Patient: sex F, age 35
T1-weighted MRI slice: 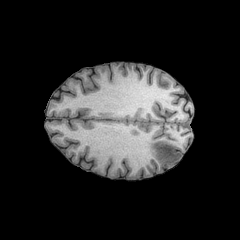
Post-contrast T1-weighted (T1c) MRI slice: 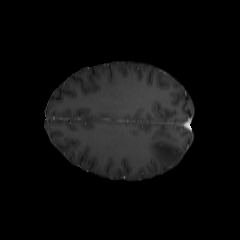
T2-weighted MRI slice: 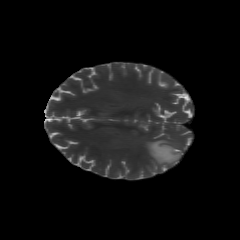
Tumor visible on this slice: yes
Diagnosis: Astrocytoma, IDH-mutant
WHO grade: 2